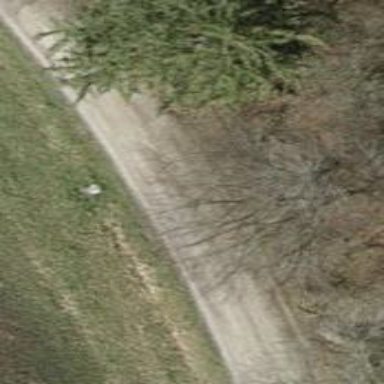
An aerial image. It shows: Gravel track with grade 2 tracktype.